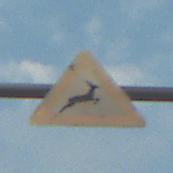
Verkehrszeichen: WildwechselLinks
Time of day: SunriseSunset
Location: Outdoor (Suburban)
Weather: PartlyCloudy
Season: NotSpecified
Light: Natural